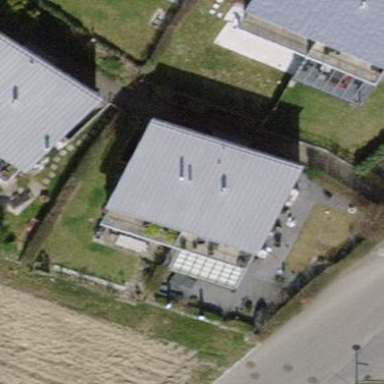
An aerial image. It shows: Residential building with flat grey metal roof.